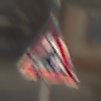
Verkehrszeichen: Vorfahrt
Umgebung: Outdoor, Suburban
Tageszeit: MorningAfternoon
Wetter: PartlyCloudy
Licht: Natural
Jahreszeit: NotSpecified
Kontrast: HighContrast